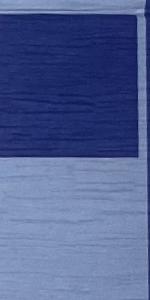
Label: Empty